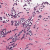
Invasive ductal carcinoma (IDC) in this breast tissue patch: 0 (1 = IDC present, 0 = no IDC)